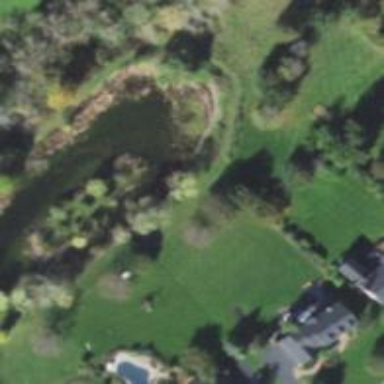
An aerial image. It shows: Peaceful pond surrounded by nature.